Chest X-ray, PA view. Patient: 61 years old, sex M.
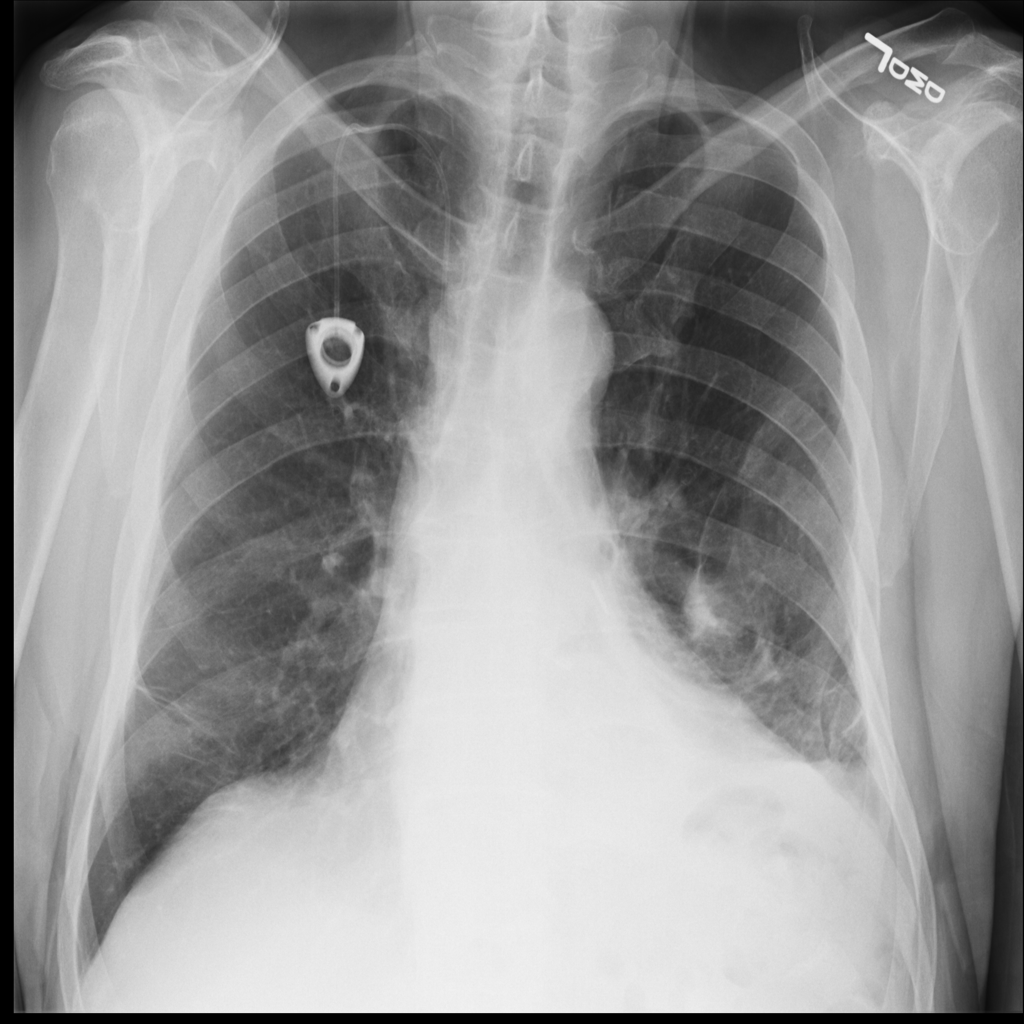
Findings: Atelectasis, Fibrosis, Infiltration